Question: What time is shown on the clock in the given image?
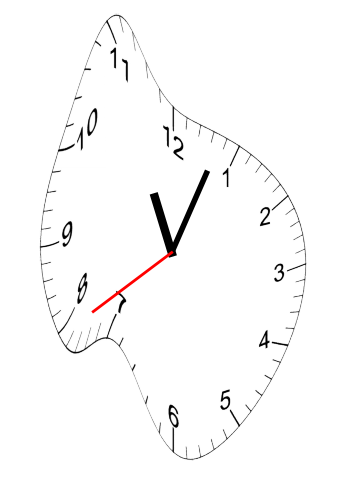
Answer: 11:03:39